Interaction volume radius: 5 \u00c5
Interaction volume height: 20 \u00c5
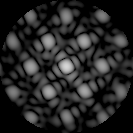
Disorder parameter: 0.298